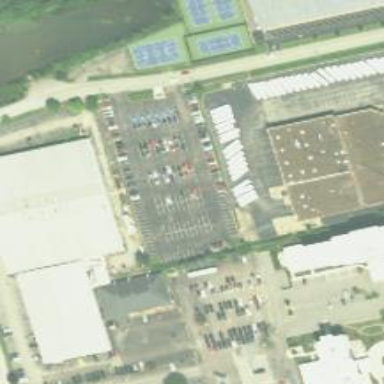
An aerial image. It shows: Parking area designed for buses with park and ride facility.